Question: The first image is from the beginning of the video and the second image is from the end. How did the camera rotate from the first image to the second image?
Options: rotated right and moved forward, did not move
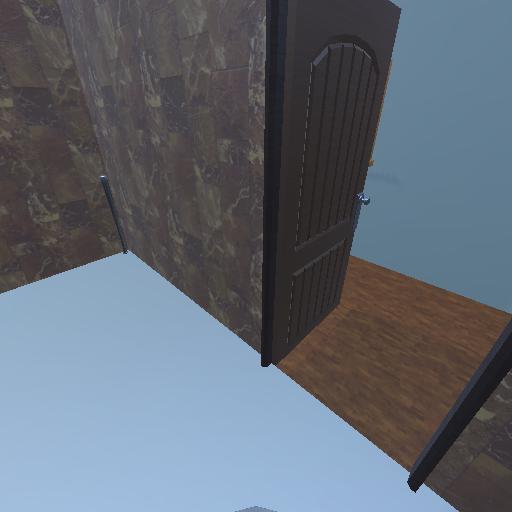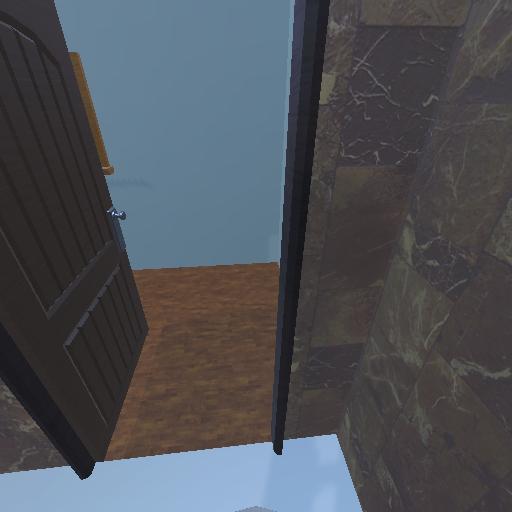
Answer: rotated right and moved forward